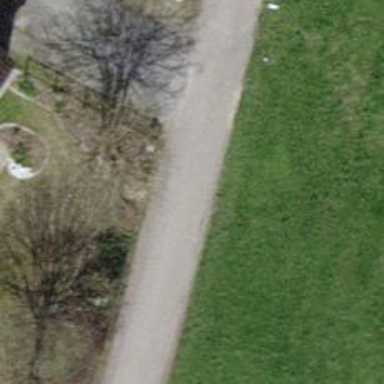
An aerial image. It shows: Smooth asphalt road in residential area.